Question: I made gallery app using UICollectionView but i got bad performance about allocation like below.

I couldn't find where it is bad. Where should I explicitly release object?
Let me know Please.
following code is doubtful about it.
In collectionView,
'''
- (UICollectionViewCell *)collectionView:(UICollectionView *)collectionView cellForItemAtIndexPath:(NSIndexPath *)indexPath
...
dispatch_async(all_queue, ^{
ALAssetRepresentation *representation = [asset defaultRepresentation];
UIImage *image = [UIImage imageWithCGImage:[representation fullResolutionImage]
scale:[representation scale]
orientation:(UIImageOrientation)[representation orientation]];
NSString *filename = [representation filename];
NSLog(@"%@", filename);
NSLog(@"Loaded Image row : %d", indexPath.row);
vector<cv::Rect> faces = [ImageUtils findFeature:image minsize:MIN_FACE_SIZE
withCascade:face_cascade];
Mat imageMat = [ImageUtils cvMatFromUIImage:image];
for(unsigned int i = 0; i < es.size(); ++i) {
rectangle(imageMat, cv::Point(es[i].x, es[i].y),
cv::Point(es[i].x + es[i].width, es[i].y + es[i].height),
cv::Scalar(0,255,255),5);
}
dispatch_async(dispatch_get_main_queue(), ^{
[faceImage setImage:[ImageUtils UIImageFromCVMat:imageMat]];
[cell setNeedsDisplay];
});
});
return cell;
}
'''
Called Method
'''
+ (cv::Mat)cvMatFromUIImage:(UIImage *)image
{
CGColorSpaceRef colorSpace = CGImageGetColorSpace(image.CGImage);
CGFloat cols = image.size.width;
CGFloat rows = image.size.height;
cv::Mat cvMat(rows, cols, CV_8UC4); // 8 bits per component, 4 channels (color channels + alpha)
CGContextRef contextRef = CGBitmapContextCreate(cvMat.data, // Pointer to data
cols, // Width of bitmap
rows, // Height of bitmap
8, // Bits per component
cvMat.step[0], // Bytes per row
colorSpace, // Colorspace
kCGImageAlphaNoneSkipLast |
kCGBitmapByteOrderDefault); // Bitmap info flags
CGContextDrawImage(contextRef, CGRectMake(0, 0, cols, rows), image.CGImage);
CGContextRelease(contextRef);
CGColorSpaceRelease(colorSpace);
return cvMat;
}
'''
Another Method
'''
+ (UIImage *)UIImageFromCVMat:(cv::Mat)cvMat
{
NSData *data = [NSData dataWithBytes:cvMat.data length:cvMat.elemSize()*cvMat.total()];
CGColorSpaceRef colorSpace;
if (cvMat.elemSize() == 1) {
colorSpace = CGColorSpaceCreateDeviceGray();
} else {
colorSpace = CGColorSpaceCreateDeviceRGB();
}
CGDataProviderRef provider = CGDataProviderCreateWithCFData((__bridge CFDataRef)data);
// Creating CGImage from cv::Mat
CGImageRef imageRef = CGImageCreate(cvMat.cols, //width
cvMat.rows, //height
8, //bits per component
8 * cvMat.elemSize(), //bits per pixel
cvMat.step[0], //bytesPerRow
colorSpace, //colorspace
kCGImageAlphaNone|kCGBitmapByteOrderDefault,// bitmap info
provider, //CGDataProviderRef
NULL, //decode
false, //should interpolate
kCGRenderingIntentDefault //intent
);
// Getting UIImage from CGImage
UIImage *finalImage = [UIImage imageWithCGImage:imageRef];
CGImageRelease(imageRef);
CGDataProviderRelease(provider);
CGColorSpaceRelease(colorSpace);
return finalImage;
}
'''
The other method
'''
+(cv::vector<cv::Rect>)findFeature:(UIImage *)image minsize:(cv::Size)minSize withCascade:(CascadeClassifier)cascade
{
vector<cv::Rect> faces;
Mat frame_gray;
Mat imageMat = [ImageUtils cvMatFromUIImage:image];
cvtColor(imageMat, frame_gray, CV_BGRA2GRAY);
equalizeHist(frame_gray, frame_gray);
cascade.detectMultiScale(frame_gray, faces, 1.1, 2, 0 | CV_HAAR_SCALE_IMAGE, minSize);
frame_gray.release();
imageMat.release();
return faces;
}
'''
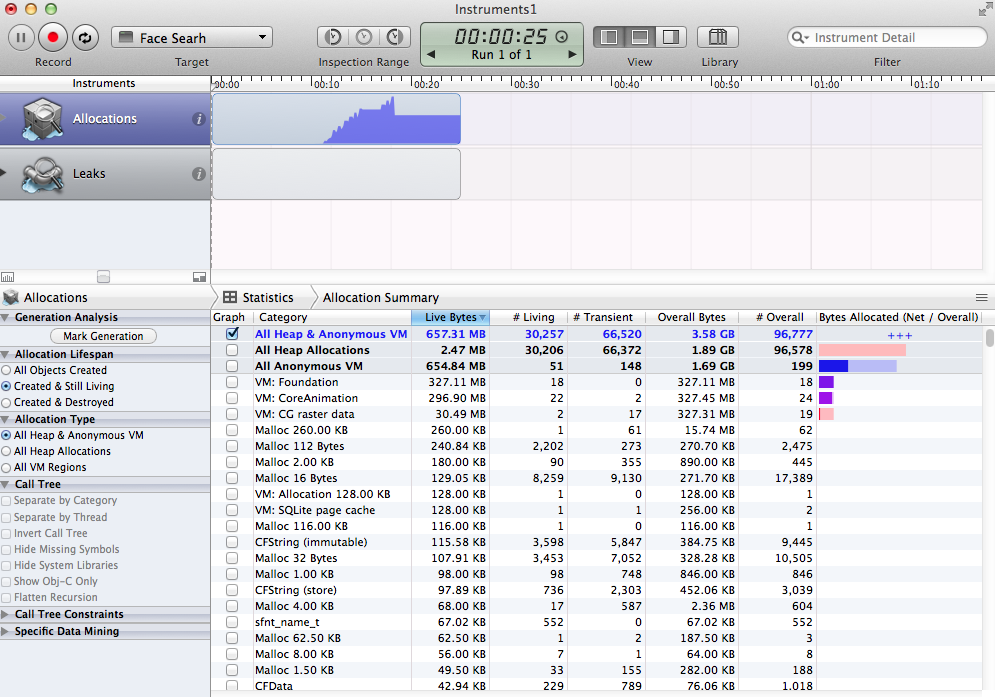
Answer: Its because your UImage resolution is too high. You have to find a way to reduce its size.